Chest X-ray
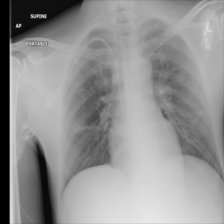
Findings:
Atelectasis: positive
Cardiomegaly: negative
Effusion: negative
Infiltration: negative
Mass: negative
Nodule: negative
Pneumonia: negative
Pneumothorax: negative
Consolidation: negative
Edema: negative
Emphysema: negative
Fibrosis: negative
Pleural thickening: negative
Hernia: negative